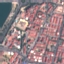
Land use / land cover: Residential